Question: I developed an app and now, since I am almost finished, I am in the process of fixing bugs and polishing it. At the moment I have the problem that whenever I press the home button it displays whatever was on the screen at that time as my homescreen wallpaper. I have no idea what causes this or how to get rid of it and that's what I need your help for.
Now i found the reason it is in my GridView. I don't no why it replace my wallpaper on this position, please help me.
Here the code example where i fill the adapter.
'''
c = myDB.rawQuery(sql, null);
getActivity().startManagingCursor(c);
adapter = new SimpleCursorAdapter(getActivity().getBaseContext(), R.layout.grid_item, c,
new String[]{"_id", "name", "thumb_image"}, new int[]{
R.id.device, R.id.picture}, 0);
adapter.setViewBinder(new SimpleCursorAdapter.ViewBinder() {
@Override
public boolean setViewValue(View view, Cursor theCursor,
int column) {
int id = view.getId();
if (id == R.id.device) {
final String name = theCursor.getString(1);
((TextView) view).setText(name);
return true;
} else if (id == R.id.picture) {
Context context = ((ImageView) view).getContext();
int pic_id = context.getResources().getIdentifier(theCursor.getString(2), "drawable", context.getPackageName());
((ImageView) view).setImageResource(pic_id);
return true;
}
return false;
}
});
gridView.setAdapter(adapter);
'''

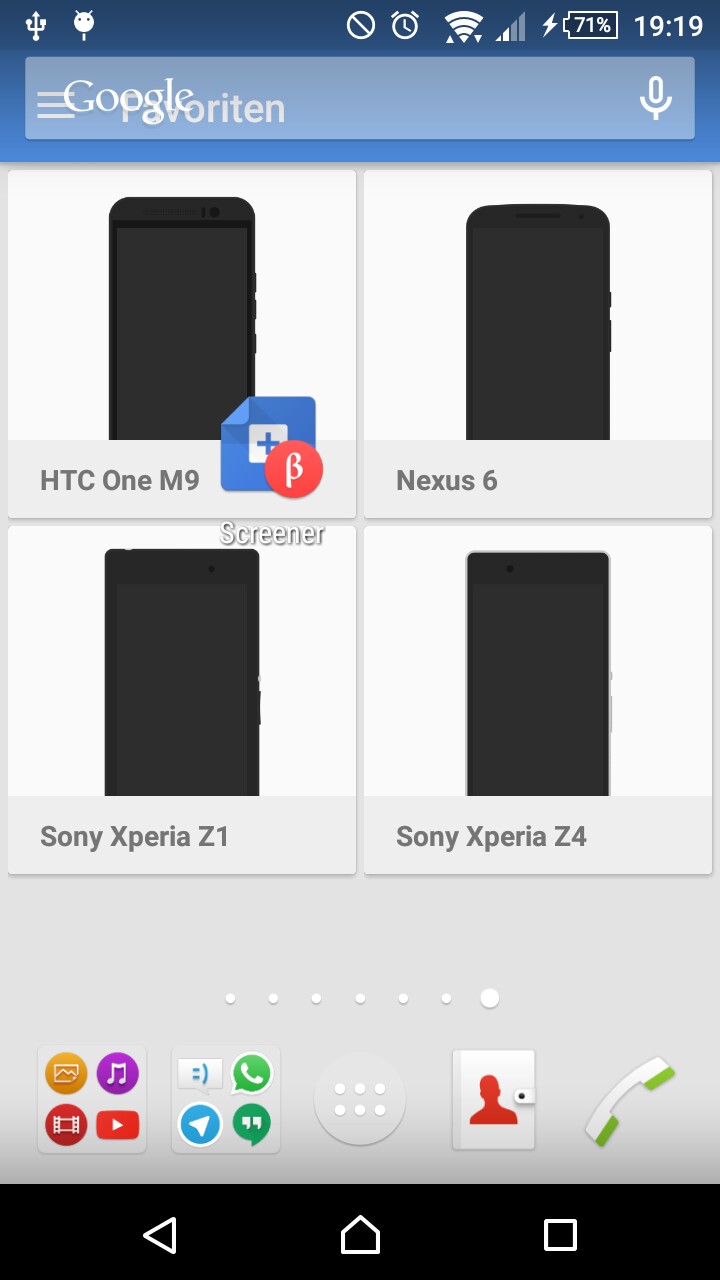
Answer: Solved problem by my self it was a animation file :)